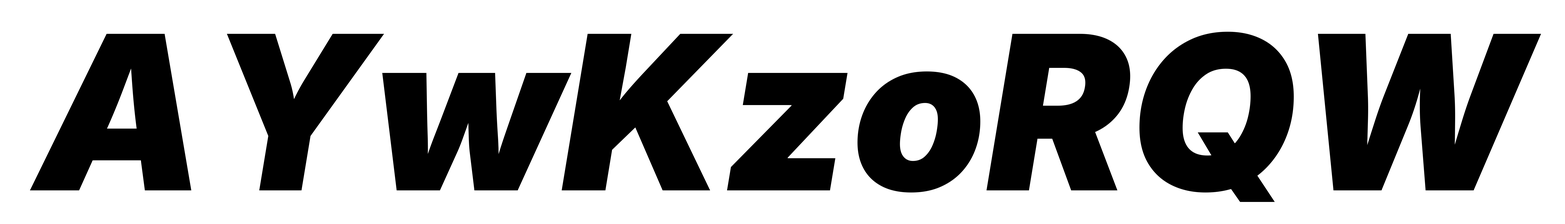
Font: Inter-Italic_Black_Italic